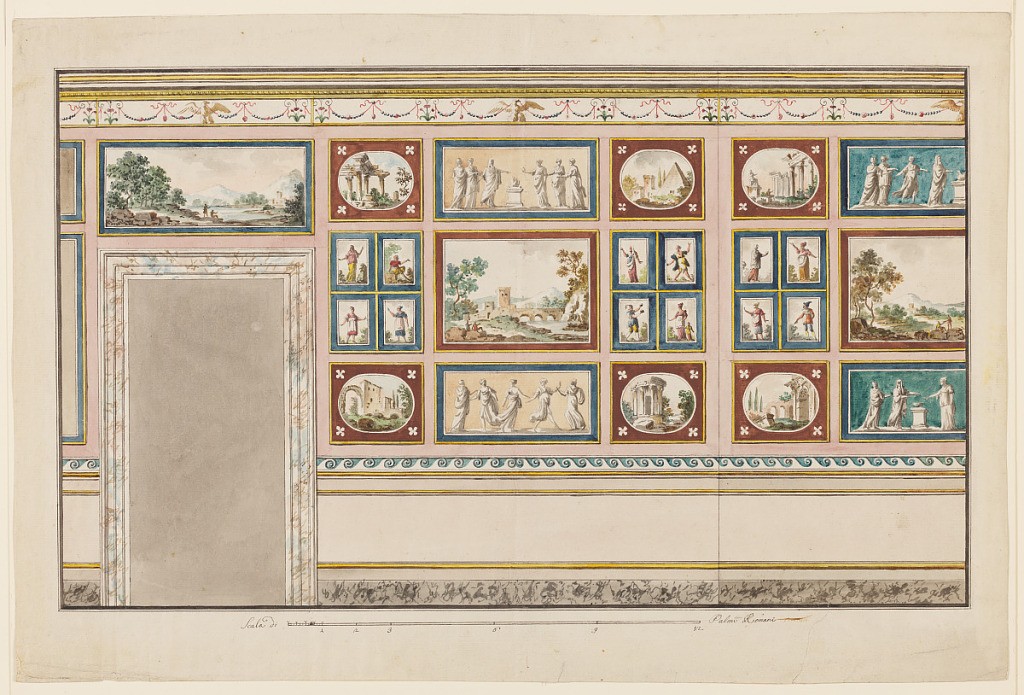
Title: Decoration of a Wall as a Picture Gallery
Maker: Unknown, Italian
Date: ca. 1810
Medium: Pen and black ink, brush and watercolor, graphite on paper
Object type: Drawing
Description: Design for a wall.  The door is located near the left edge.  It has a molded frame in marble color.  Below, the wall has a dado, above an entablature with a frieze which is decorated with festoons supported by knots, palmettes, and at the most prominent parts by displayed eagles.  A line indicates the corner formed by the entrance wall and the one adjoining at right.  The wall is covered with panels, which hold pictures.  One and a half panels with pictures is visible (cut off on the right hand side).  On both panels, the pictures are arranged in similar fashion.   The three paintings in the middle row depict, from top to bottom, a scene of sacrifice, landscape, and dance.  Corner pictures are in oval shape and they depict architectural structures.  Four small panels between them show figures in costumes.  Above the door is a landscape.